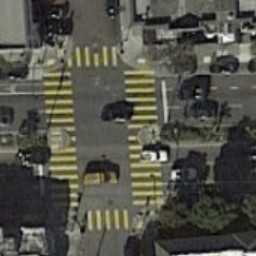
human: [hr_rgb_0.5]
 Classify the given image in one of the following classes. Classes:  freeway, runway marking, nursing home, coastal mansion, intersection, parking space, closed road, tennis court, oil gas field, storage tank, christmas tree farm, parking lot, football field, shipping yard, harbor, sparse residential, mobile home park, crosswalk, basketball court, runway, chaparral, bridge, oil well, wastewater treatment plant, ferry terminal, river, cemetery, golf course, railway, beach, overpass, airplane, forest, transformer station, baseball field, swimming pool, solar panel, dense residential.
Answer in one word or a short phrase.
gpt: crosswalk